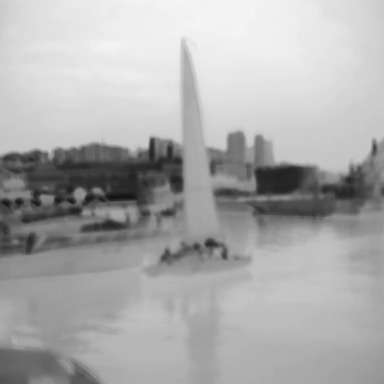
There are two objects shown in the infrared image, including a sailboat, and a canoe.